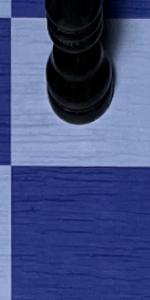
Label: Empty